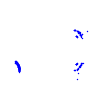
Particle: kaon